Field crop: maize
Growth stage: 1
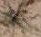
Species: salsola